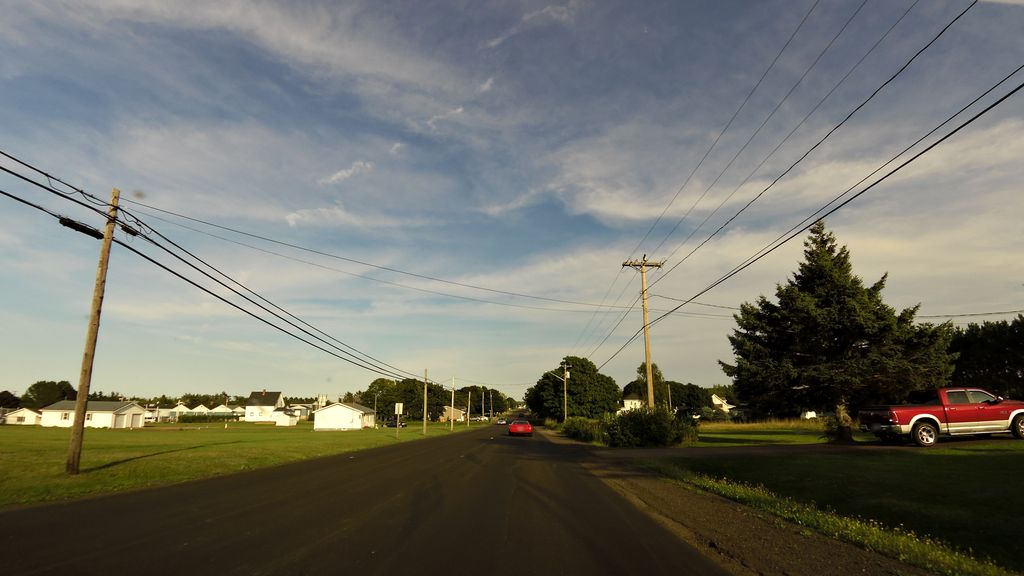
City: charlottetown